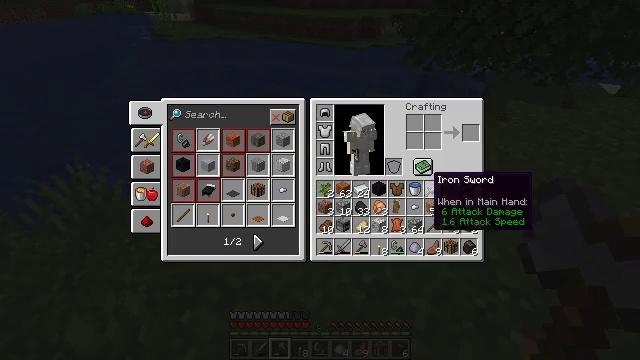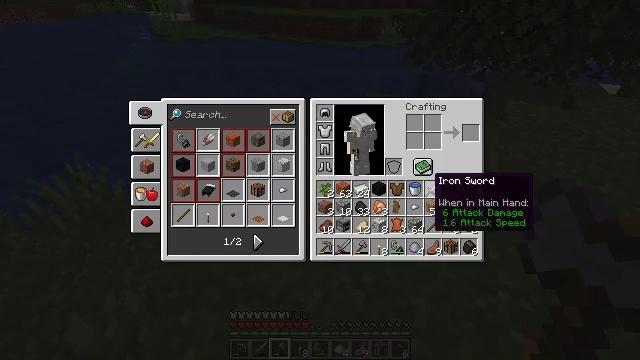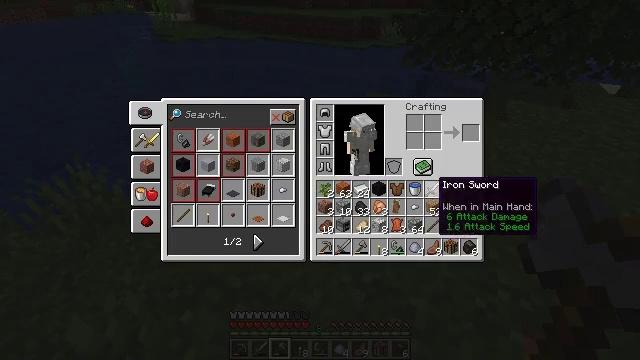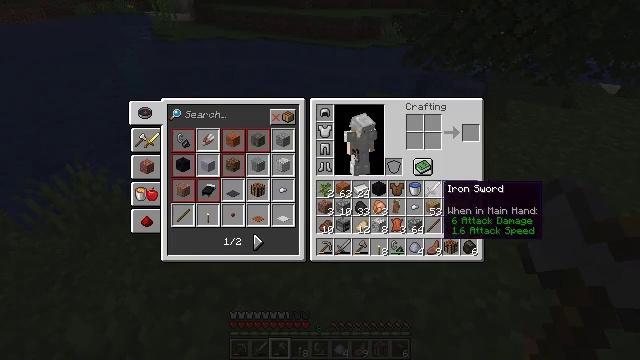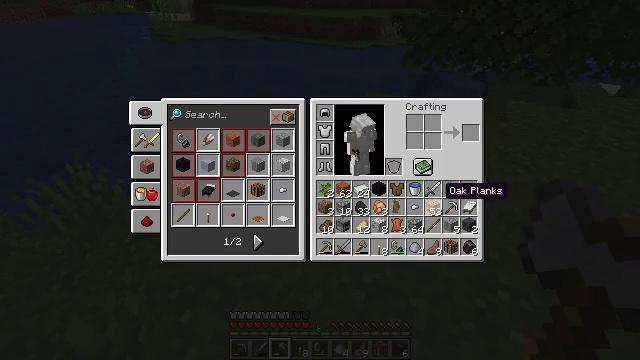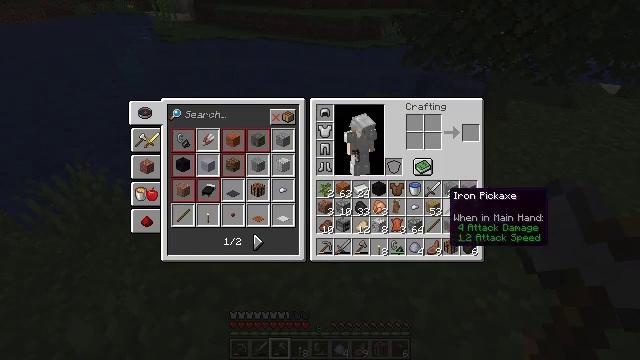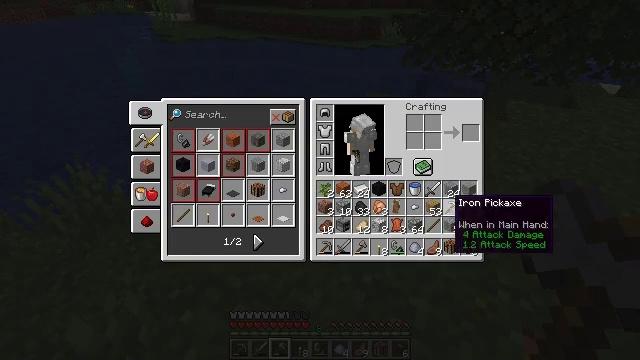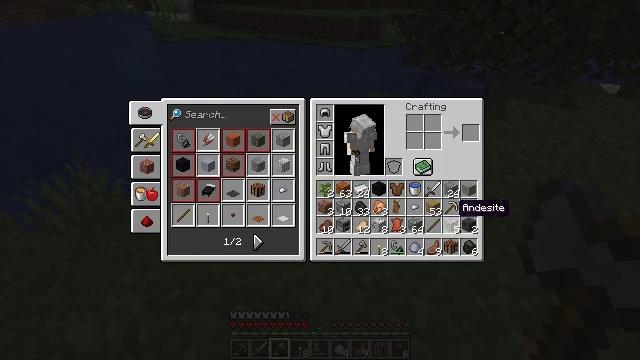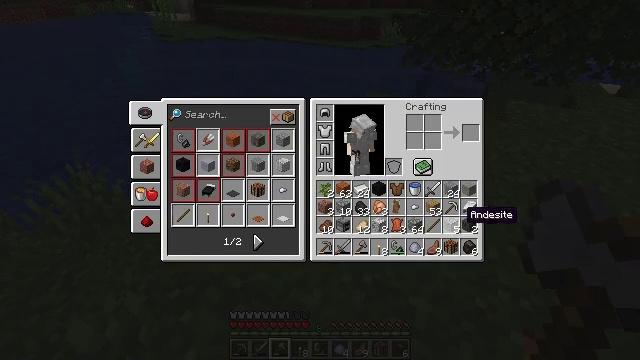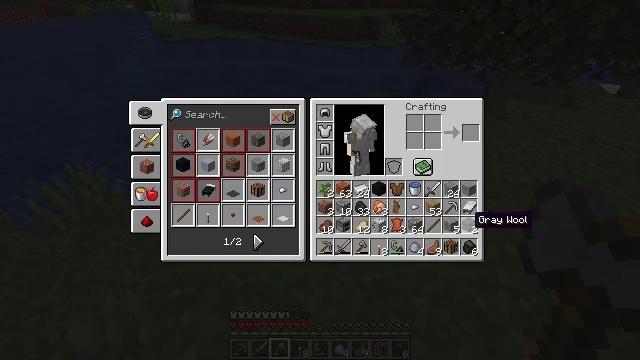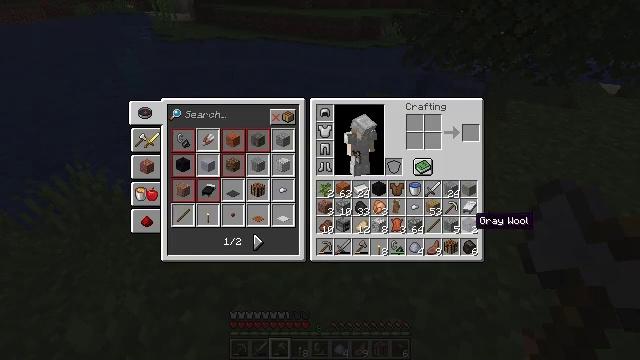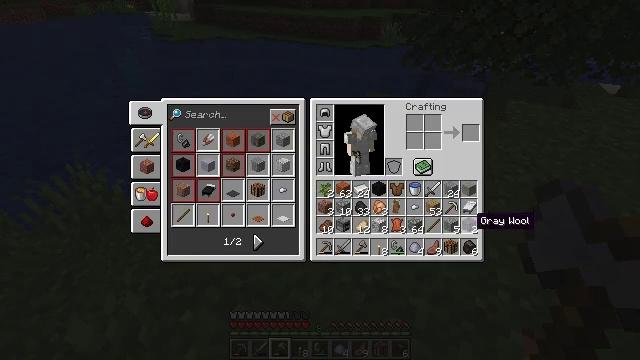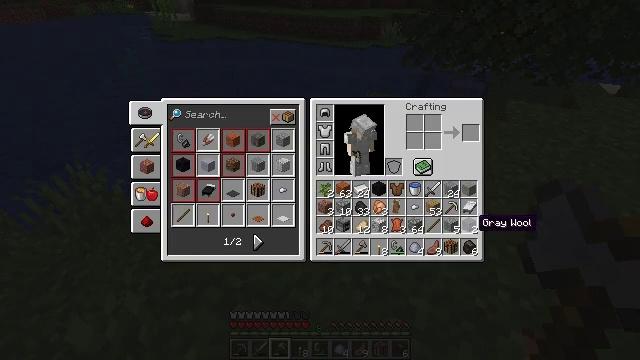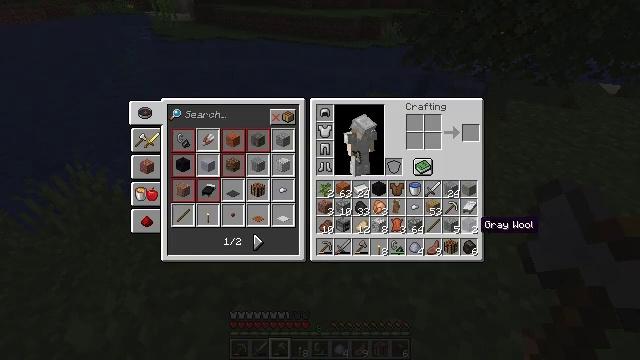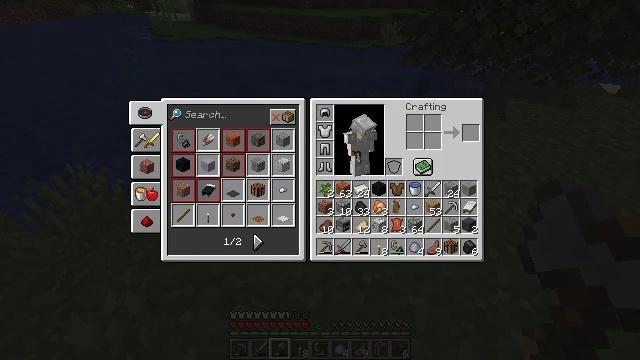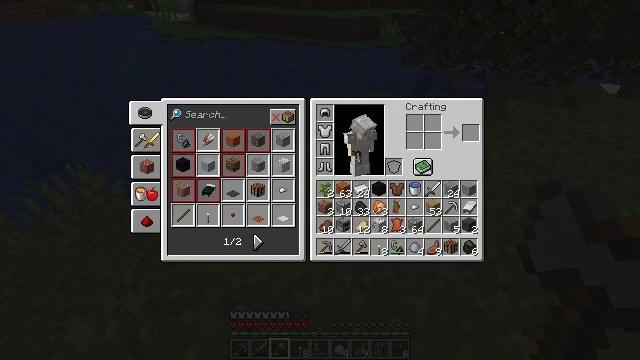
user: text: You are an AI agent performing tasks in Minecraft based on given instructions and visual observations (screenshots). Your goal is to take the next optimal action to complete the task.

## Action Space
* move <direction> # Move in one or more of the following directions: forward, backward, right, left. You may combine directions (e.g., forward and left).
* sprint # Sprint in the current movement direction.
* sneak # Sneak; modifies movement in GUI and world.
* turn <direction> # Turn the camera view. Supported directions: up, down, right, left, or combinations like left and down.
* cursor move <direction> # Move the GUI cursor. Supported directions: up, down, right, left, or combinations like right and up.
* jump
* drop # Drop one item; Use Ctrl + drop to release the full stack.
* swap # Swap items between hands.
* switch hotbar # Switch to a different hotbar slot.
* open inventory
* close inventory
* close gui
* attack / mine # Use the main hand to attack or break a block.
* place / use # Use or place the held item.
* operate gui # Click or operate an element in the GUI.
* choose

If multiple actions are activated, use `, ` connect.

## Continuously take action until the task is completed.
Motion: motion action
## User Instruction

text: Remove a piece of charcoal from the inventory.
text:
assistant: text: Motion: no_op
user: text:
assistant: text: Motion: no_op
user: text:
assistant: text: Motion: no_op
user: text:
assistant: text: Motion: no_op
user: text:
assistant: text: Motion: no_op
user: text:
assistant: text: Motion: no_op
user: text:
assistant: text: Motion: no_op
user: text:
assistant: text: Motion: cursor move right
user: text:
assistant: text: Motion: cursor move right
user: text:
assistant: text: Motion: no_op
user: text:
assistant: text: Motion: no_op
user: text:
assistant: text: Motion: no_op
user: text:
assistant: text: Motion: no_op
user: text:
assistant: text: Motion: no_op
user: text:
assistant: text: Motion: no_op
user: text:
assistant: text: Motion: no_op
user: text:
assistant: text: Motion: no_op
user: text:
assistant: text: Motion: no_op
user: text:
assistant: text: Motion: no_op
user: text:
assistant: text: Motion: no_op
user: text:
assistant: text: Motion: no_op
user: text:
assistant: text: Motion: no_op
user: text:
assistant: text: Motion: no_op
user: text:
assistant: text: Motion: no_op
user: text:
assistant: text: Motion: no_op
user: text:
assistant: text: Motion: no_op
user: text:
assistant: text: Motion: no_op
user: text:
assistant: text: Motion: operate gui
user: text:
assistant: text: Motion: operate gui
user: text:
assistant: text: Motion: operate gui